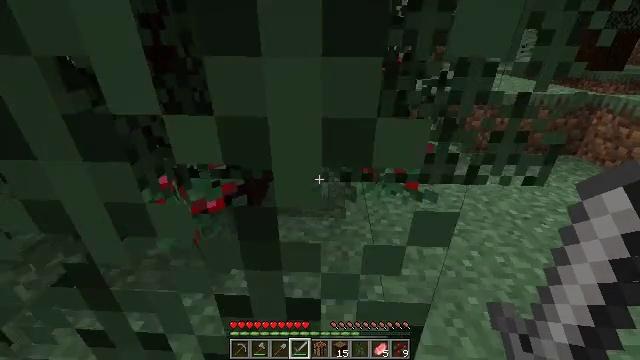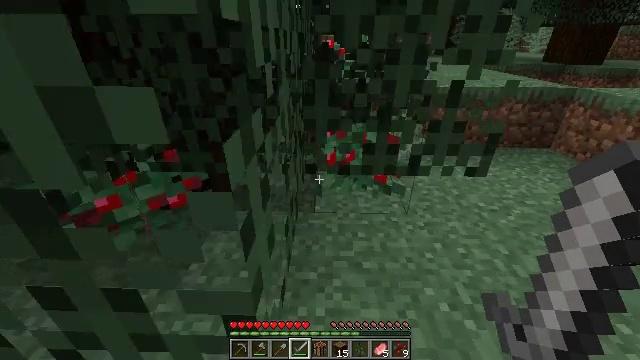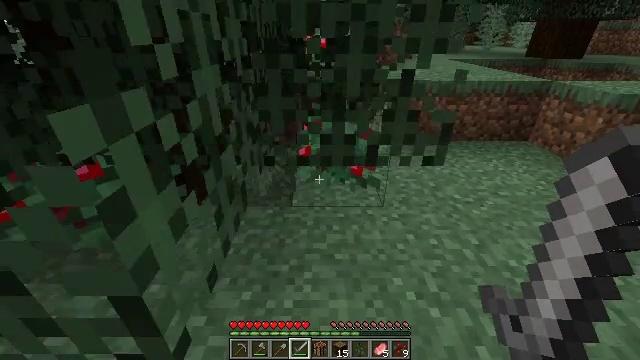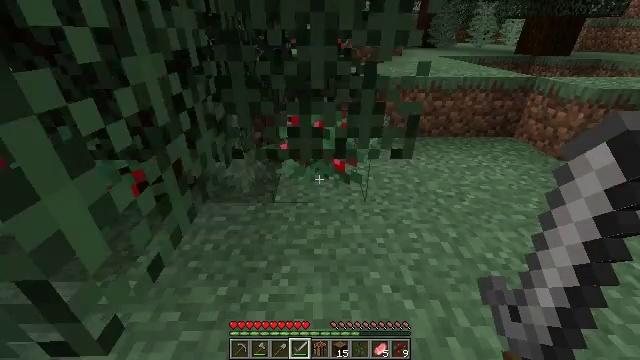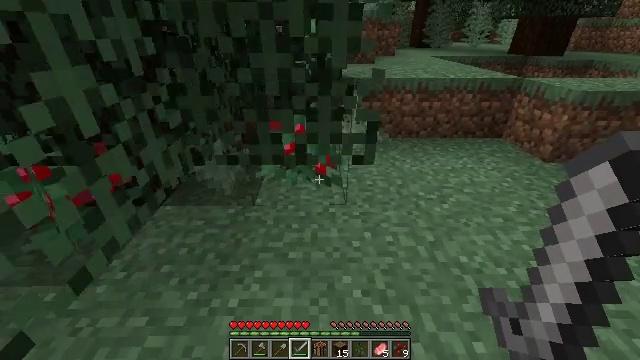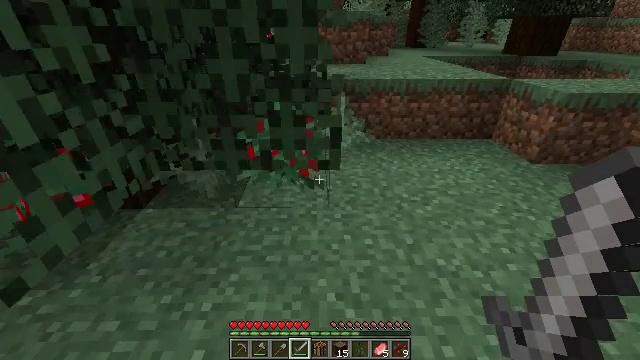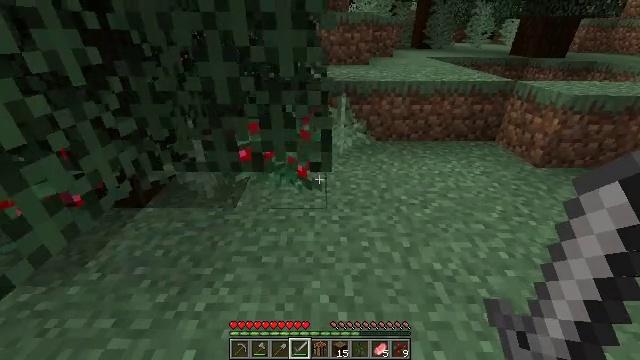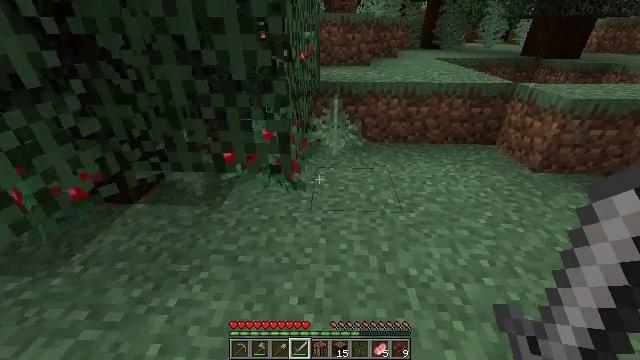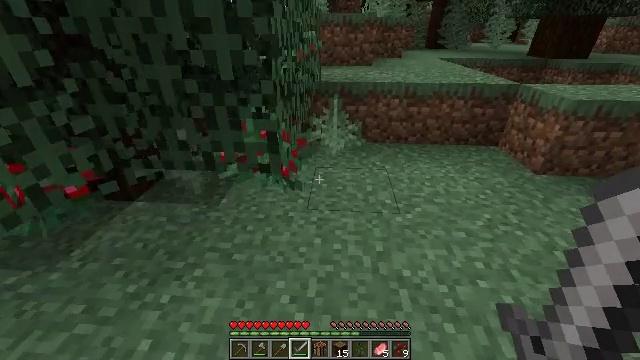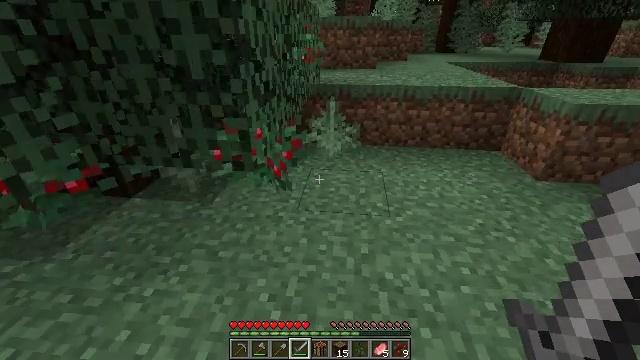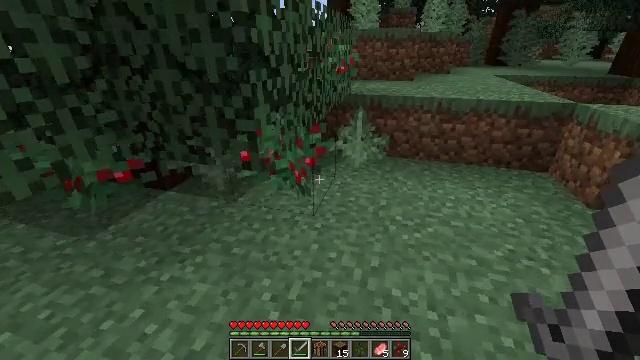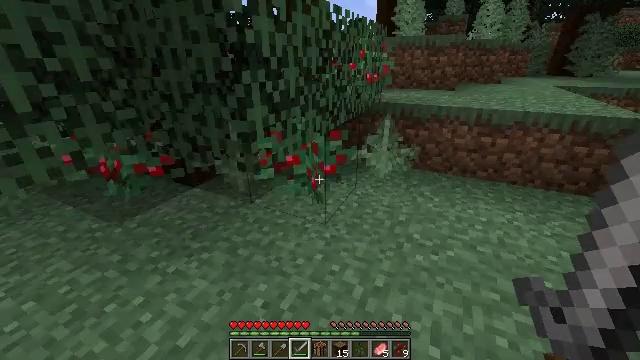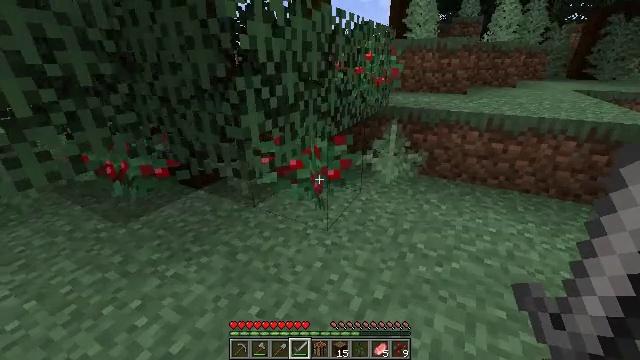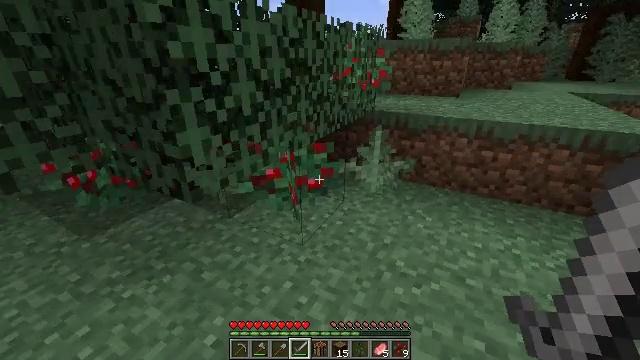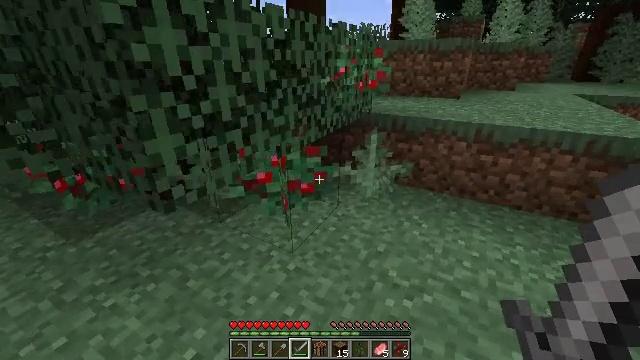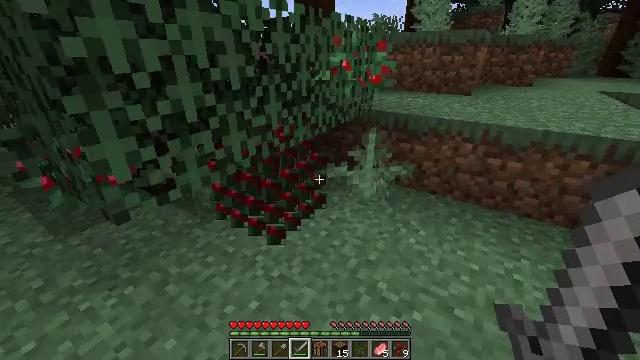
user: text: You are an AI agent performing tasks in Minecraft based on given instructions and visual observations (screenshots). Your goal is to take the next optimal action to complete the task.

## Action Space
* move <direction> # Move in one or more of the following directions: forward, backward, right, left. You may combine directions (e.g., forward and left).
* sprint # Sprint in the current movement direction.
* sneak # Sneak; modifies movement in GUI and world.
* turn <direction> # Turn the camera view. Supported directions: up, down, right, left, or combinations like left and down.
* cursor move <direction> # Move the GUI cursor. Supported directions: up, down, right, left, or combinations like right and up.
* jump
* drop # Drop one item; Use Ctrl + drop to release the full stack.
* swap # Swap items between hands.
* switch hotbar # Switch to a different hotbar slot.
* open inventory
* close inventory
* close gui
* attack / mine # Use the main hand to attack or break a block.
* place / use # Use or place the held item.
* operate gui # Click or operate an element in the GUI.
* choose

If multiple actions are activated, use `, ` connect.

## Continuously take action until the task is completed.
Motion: motion action
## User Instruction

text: Mine the sweet berry bush.
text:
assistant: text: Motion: move forward and move right, turn right and down
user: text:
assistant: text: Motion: move right, turn right
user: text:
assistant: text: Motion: move right
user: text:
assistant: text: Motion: move right
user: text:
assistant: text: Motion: move right
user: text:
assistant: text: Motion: move right, turn left
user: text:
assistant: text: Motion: move right, turn left
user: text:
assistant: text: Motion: move right, turn left
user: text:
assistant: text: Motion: move right, turn left
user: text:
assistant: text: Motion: move forward and move right, turn left and up
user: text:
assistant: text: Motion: move forward and move right, turn left and up
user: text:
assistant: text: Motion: move forward and move right, turn left
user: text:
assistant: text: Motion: move forward and move right
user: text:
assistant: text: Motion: move forward and move right
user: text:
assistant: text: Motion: move forward and move right, turn left and down, attack / mine
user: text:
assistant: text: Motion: move forward and move right, turn left and down, attack / mine
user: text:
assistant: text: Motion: move forward and move right, turn left and down, attack / mine
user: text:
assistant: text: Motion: turn left, attack / mine
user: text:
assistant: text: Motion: turn left, attack / mine
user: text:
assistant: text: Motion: turn left, attack / mine
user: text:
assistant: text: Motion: attack / mine
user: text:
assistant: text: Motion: no_op
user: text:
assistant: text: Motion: move forward
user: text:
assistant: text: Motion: move forward
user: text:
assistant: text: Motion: move forward
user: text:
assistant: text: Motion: move forward and move left
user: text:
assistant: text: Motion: move forward and move left
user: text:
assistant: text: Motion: move forward and move left
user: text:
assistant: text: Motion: move forward and move left, turn right and down
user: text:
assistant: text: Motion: move forward and move left, turn right